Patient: sex M, age 45
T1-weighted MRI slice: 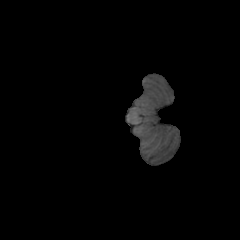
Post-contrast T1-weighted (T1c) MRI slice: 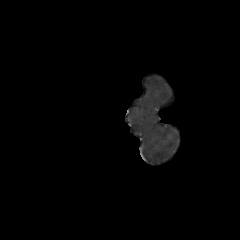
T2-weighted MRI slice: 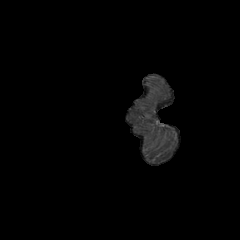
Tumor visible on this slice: no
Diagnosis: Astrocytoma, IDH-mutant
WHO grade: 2